Question:
I am experiencing a weird bug in Storyboards.
I set up a 'UITableViewController' with and set some autolayout constraints. Everything fine until here.
Then, I had to move the whole project directory into another folder. This is a normal action I believe that shouldn't lead to any problems since the app and all the files are pretty much self-contained.
However, since I moved the project, the in the 'UITableView' are shown empty within my Storyboard, but the subviews are still showing up in the left pane where all the scenes and views are shown... Only that they are greyed out (see the screenshot)... Does anyone know what this means? I also looked into the XML of the Storyboard file, but everything seemed normal to me in there...
Any ideas?
Strange thing also is that the 'IBOutlets' from the custom classes still are set and link to the views in the storyboard... but only in the left pane, not in the storyboard itself.
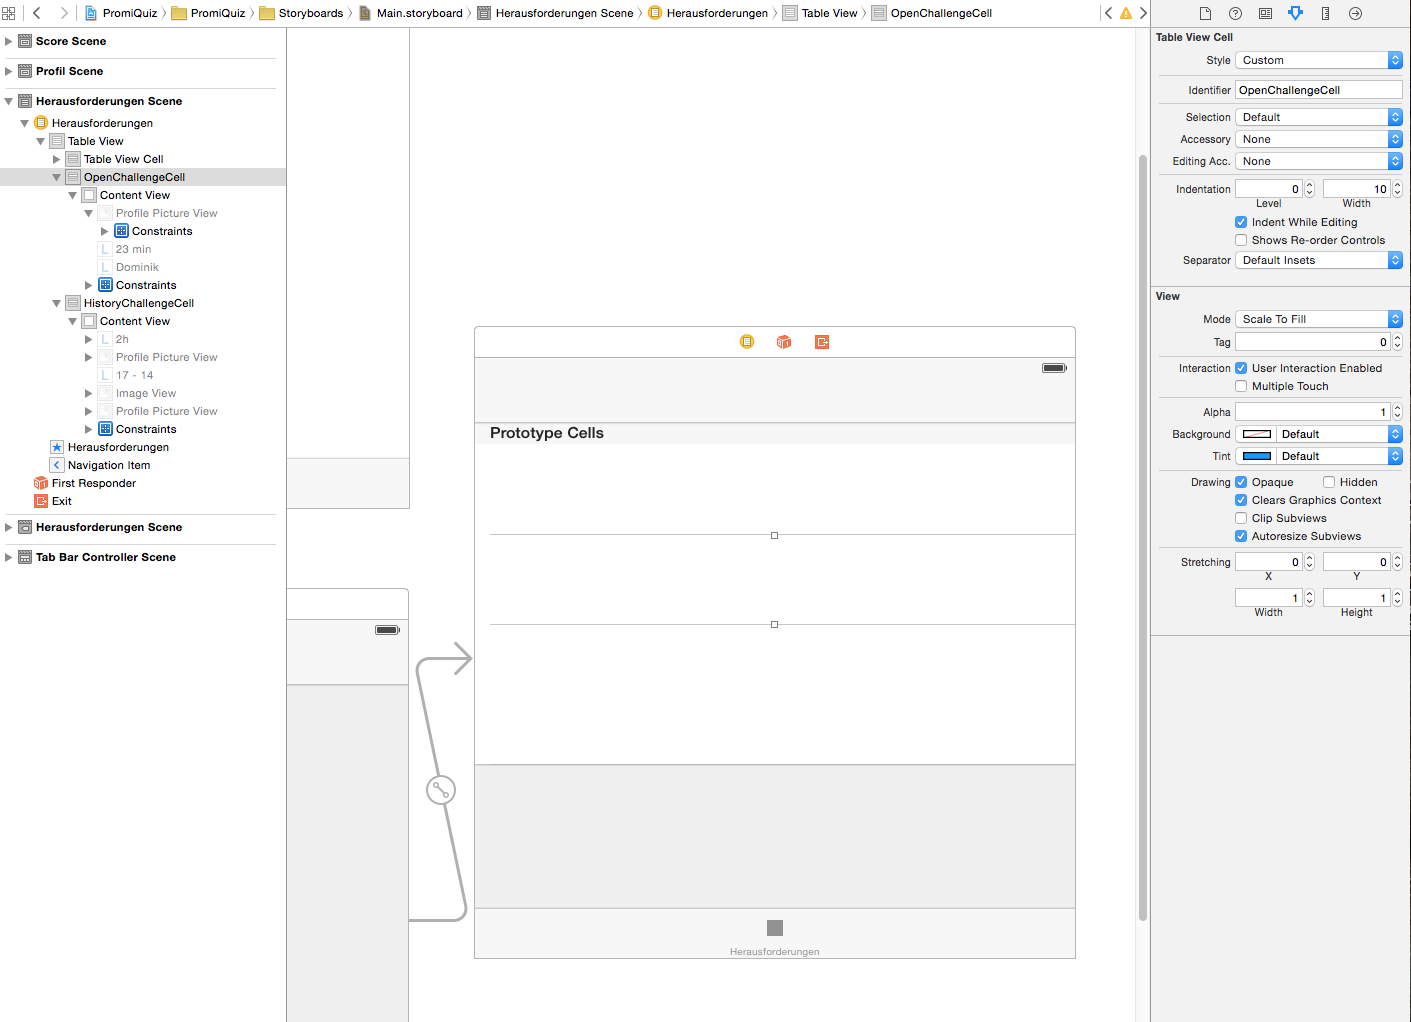
Answer: Just found an answer myself, it was because after I moved the project...
I had set the size classes for my 'UIViewController' to 'Compact - Any', this is what it looks like in proper state:

The problem occurs when I change the size classes to another one (e.g. 'Any - Any'):